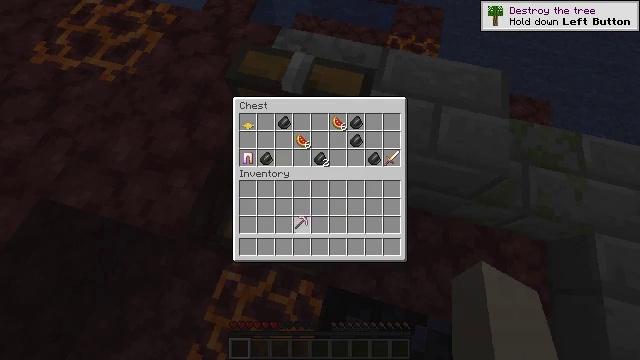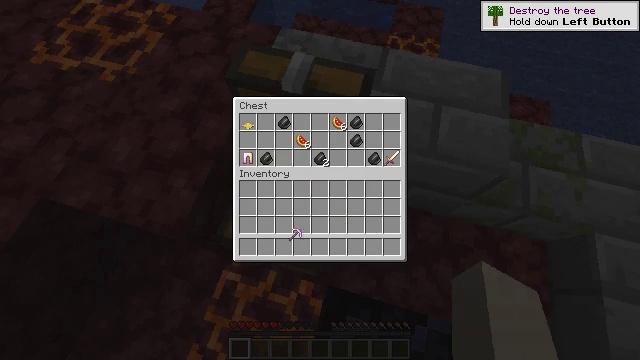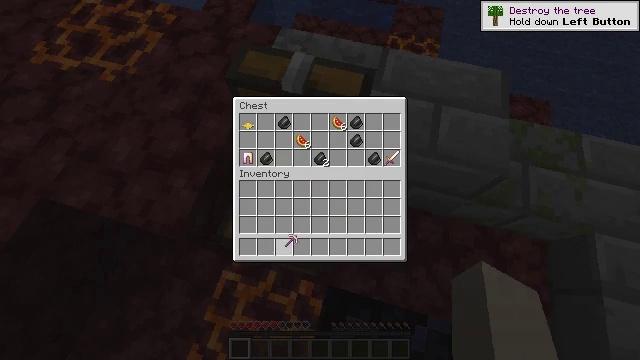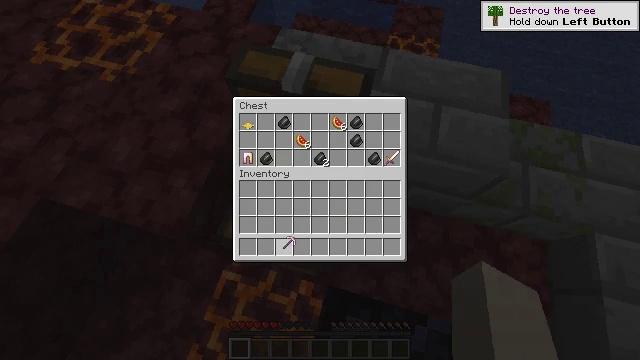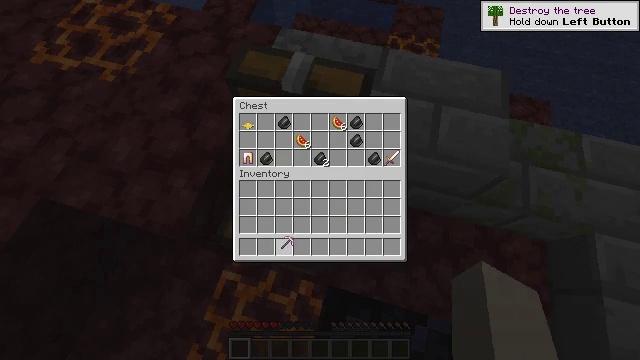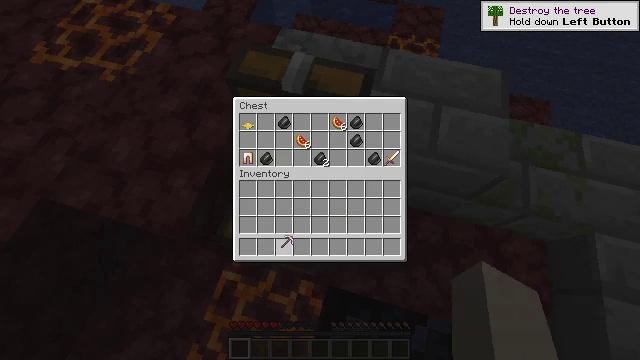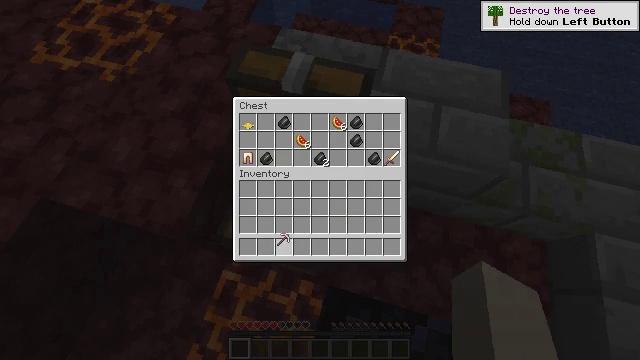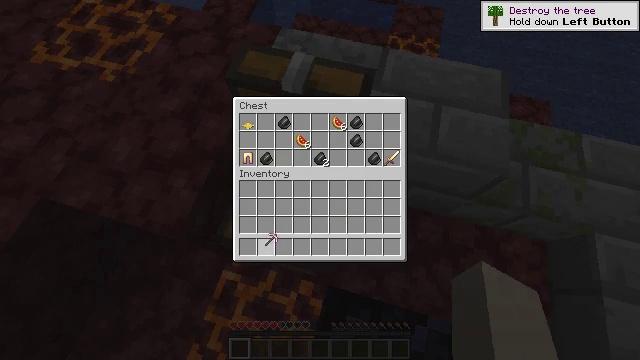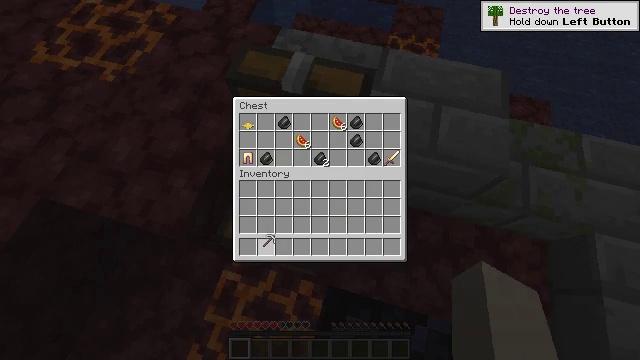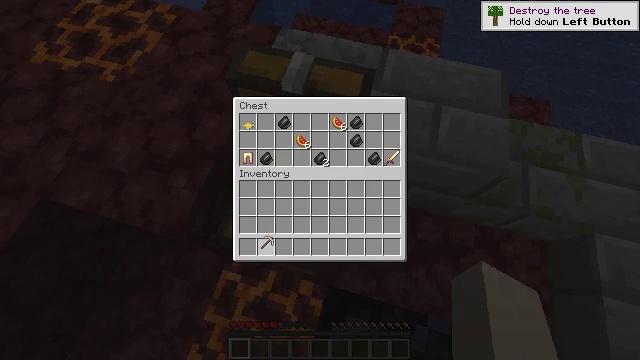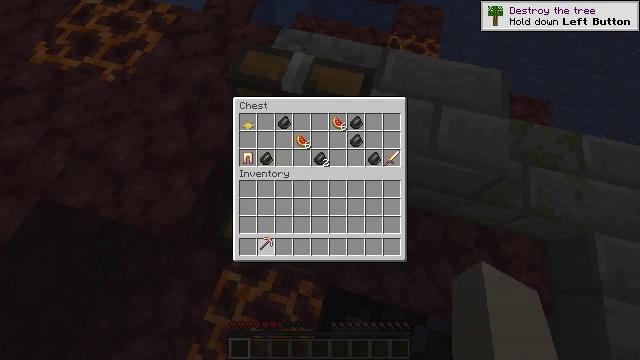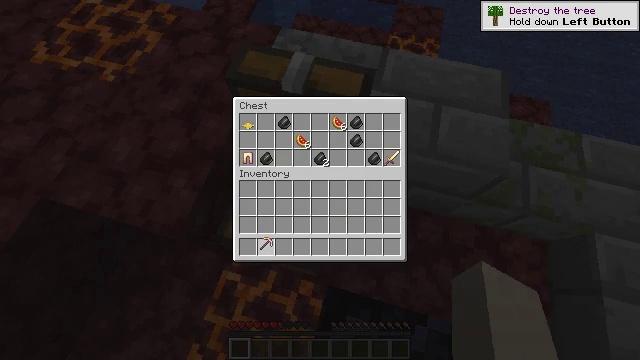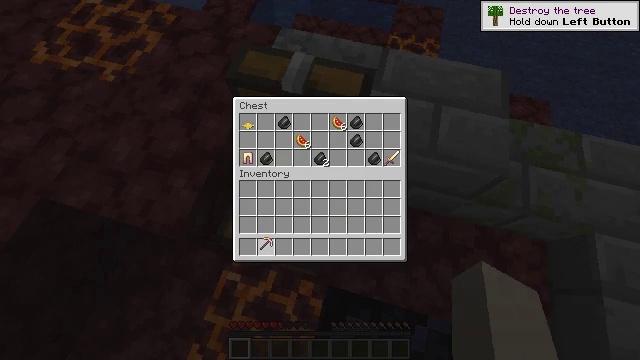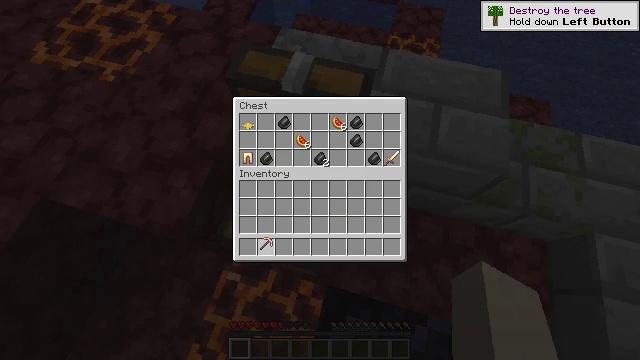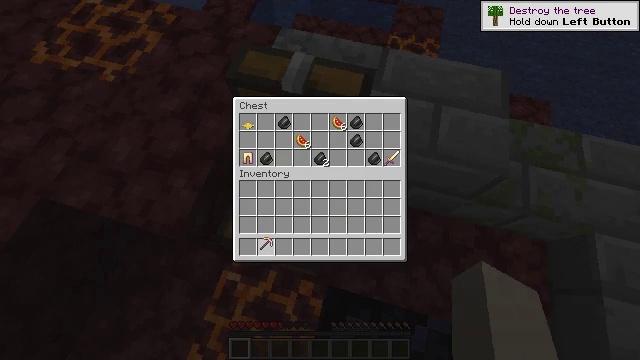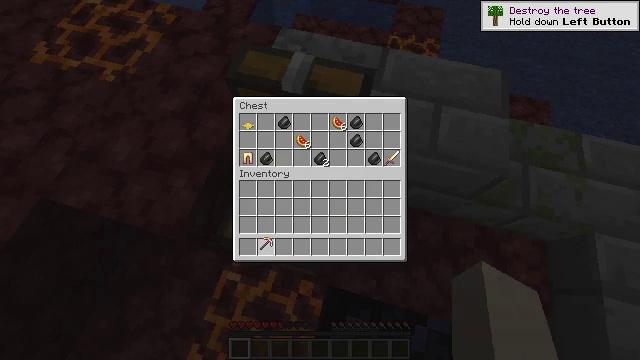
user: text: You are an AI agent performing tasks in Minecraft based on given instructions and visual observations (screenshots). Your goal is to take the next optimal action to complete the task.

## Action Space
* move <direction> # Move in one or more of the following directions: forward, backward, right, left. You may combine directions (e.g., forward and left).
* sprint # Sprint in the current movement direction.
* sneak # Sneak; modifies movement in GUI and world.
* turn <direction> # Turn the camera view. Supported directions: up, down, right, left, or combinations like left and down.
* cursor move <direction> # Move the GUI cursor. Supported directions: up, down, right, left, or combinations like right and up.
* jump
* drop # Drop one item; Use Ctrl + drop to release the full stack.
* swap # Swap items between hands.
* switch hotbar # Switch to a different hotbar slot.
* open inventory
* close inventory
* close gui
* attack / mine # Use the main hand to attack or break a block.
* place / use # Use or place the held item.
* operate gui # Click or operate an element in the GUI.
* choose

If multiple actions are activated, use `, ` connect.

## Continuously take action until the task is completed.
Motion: motion action
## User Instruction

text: Hunt a chicken.
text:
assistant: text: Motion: turn down
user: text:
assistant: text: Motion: no_op
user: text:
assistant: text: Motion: no_op
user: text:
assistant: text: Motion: no_op
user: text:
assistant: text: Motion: no_op
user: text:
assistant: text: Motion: no_op
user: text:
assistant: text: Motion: turn left
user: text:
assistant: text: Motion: no_op
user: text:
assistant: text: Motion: no_op
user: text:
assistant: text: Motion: no_op
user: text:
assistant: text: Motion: no_op
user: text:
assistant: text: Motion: no_op
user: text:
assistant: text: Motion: attack / mine
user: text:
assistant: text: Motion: attack / mine
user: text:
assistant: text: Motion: attack / mine
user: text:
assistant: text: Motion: no_op
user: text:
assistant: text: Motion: no_op
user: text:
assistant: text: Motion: no_op
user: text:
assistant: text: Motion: no_op
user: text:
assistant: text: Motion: no_op
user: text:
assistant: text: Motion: turn up
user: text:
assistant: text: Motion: turn up
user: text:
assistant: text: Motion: turn up
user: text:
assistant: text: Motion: no_op
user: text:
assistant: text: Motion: no_op
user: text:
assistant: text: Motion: turn left and up
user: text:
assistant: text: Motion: turn left
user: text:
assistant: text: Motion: turn down
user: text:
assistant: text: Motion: turn right and down
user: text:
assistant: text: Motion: no_op